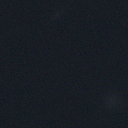
Screen state: off